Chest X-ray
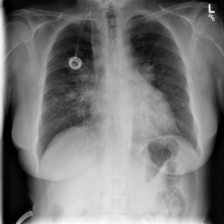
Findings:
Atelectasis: negative
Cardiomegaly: negative
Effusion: negative
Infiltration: positive
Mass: negative
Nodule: negative
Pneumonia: positive
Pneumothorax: negative
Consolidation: negative
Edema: positive
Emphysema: negative
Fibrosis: negative
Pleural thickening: negative
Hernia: negative